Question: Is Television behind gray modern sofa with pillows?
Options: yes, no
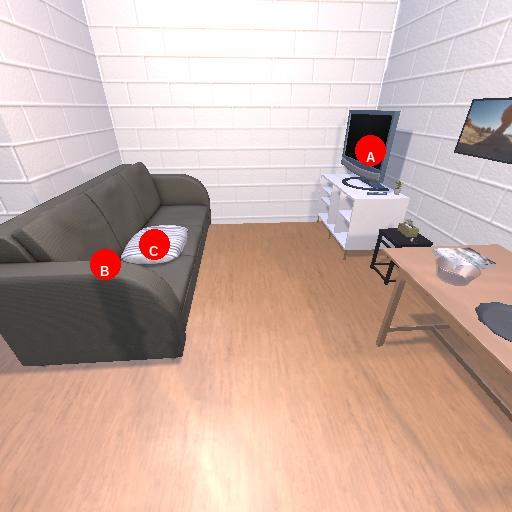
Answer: yes